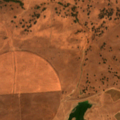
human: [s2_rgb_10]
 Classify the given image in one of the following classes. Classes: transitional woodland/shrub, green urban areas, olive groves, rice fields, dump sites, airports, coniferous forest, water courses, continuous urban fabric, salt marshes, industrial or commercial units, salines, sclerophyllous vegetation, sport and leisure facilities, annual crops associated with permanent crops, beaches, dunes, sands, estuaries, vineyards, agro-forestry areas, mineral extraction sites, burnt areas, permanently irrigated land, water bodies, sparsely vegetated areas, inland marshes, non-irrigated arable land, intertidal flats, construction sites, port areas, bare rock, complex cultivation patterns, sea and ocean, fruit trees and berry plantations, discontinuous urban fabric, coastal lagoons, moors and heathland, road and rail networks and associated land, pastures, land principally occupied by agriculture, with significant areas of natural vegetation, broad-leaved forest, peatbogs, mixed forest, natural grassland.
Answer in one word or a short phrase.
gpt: permanently irrigated land, olive groves, pastures, agro-forestry areas, water bodies